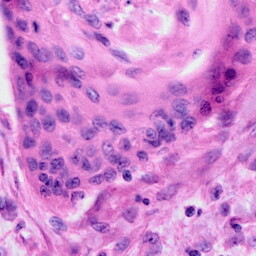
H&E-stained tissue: Cervix